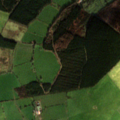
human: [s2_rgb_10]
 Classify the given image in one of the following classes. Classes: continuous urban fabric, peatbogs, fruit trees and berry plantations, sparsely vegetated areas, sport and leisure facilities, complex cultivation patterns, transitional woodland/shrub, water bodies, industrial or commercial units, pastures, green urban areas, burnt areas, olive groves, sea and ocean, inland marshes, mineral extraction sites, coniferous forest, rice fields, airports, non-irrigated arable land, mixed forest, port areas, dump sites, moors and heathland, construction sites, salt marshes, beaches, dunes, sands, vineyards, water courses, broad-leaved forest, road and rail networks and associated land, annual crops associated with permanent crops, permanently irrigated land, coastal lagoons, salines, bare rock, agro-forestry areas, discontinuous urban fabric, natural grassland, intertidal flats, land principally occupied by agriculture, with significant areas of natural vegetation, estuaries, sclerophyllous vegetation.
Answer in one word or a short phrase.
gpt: pastures, coniferous forest, transitional woodland/shrub, peatbogs